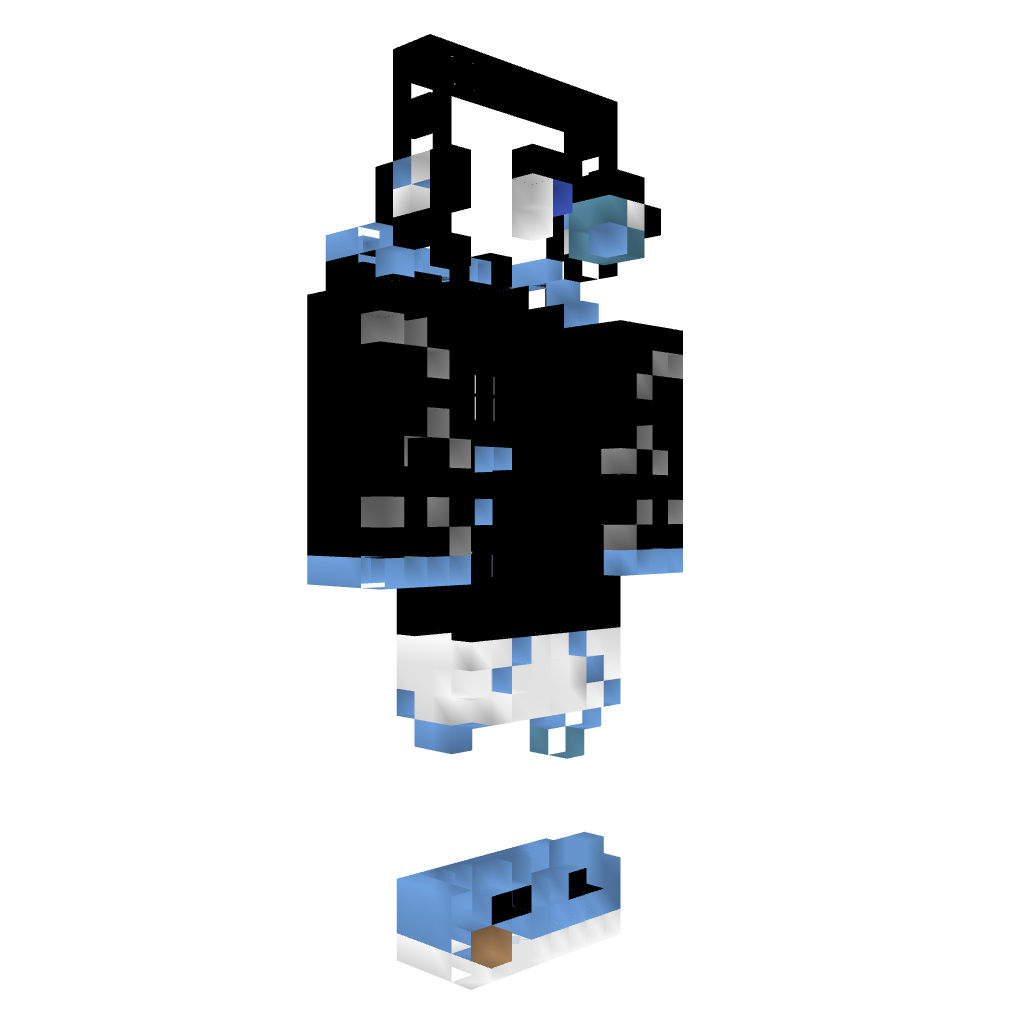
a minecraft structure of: Elegance Statue bad low quality